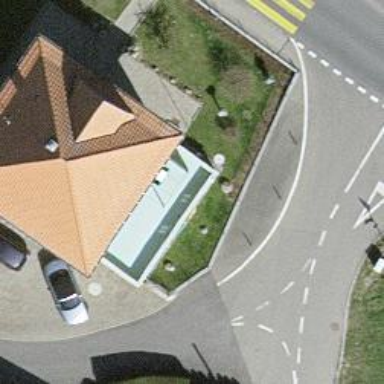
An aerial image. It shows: Building with pyramidal roof shape.